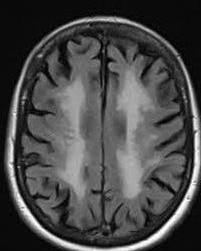
Label: notumor